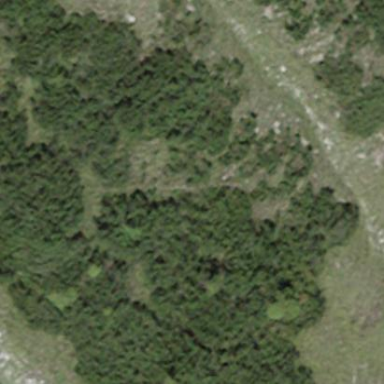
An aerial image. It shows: Patch of scrub vegetation.